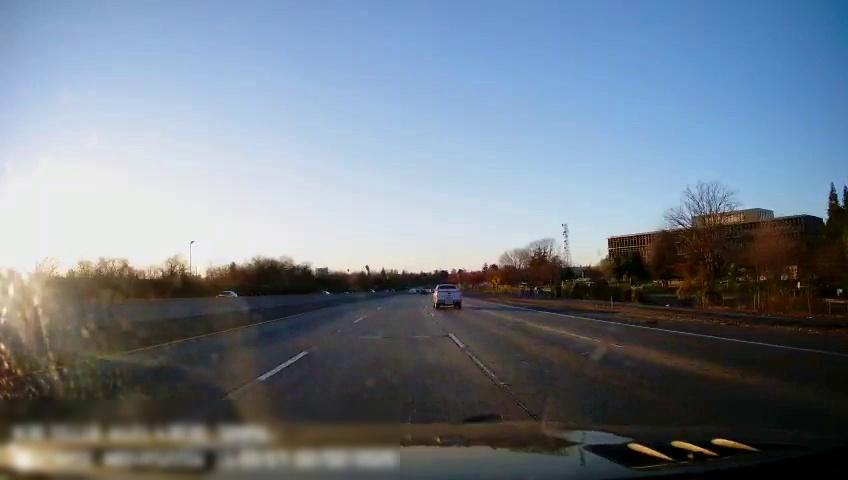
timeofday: Day
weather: Sunny
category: Drivable Space
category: Vehicles | Truck
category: Vehicles | Car
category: Vehicles | Car
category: Vehicles | Car
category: Lanes | Alternate Lane
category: Lanes | Alternate Lane
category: Lanes | Current Lane
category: Lanes | Current Lane
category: Lanes | Alternate Lane
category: Traffic | Signs